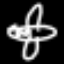
Label: airplane